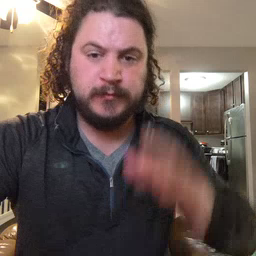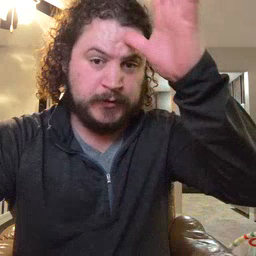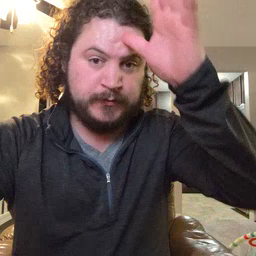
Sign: dad